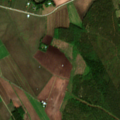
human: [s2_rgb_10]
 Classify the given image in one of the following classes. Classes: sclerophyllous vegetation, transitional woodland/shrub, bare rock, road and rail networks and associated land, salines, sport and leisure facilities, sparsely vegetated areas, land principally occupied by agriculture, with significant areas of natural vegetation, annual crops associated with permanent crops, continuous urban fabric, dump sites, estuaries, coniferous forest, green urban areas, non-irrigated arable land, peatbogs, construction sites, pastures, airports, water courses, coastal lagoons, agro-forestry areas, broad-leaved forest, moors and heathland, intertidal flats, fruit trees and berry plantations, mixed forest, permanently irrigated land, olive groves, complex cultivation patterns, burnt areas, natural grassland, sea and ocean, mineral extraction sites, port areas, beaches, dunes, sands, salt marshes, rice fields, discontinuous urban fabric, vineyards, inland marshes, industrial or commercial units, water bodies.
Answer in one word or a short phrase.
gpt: discontinuous urban fabric, non-irrigated arable land, land principally occupied by agriculture, with significant areas of natural vegetation, coniferous forest